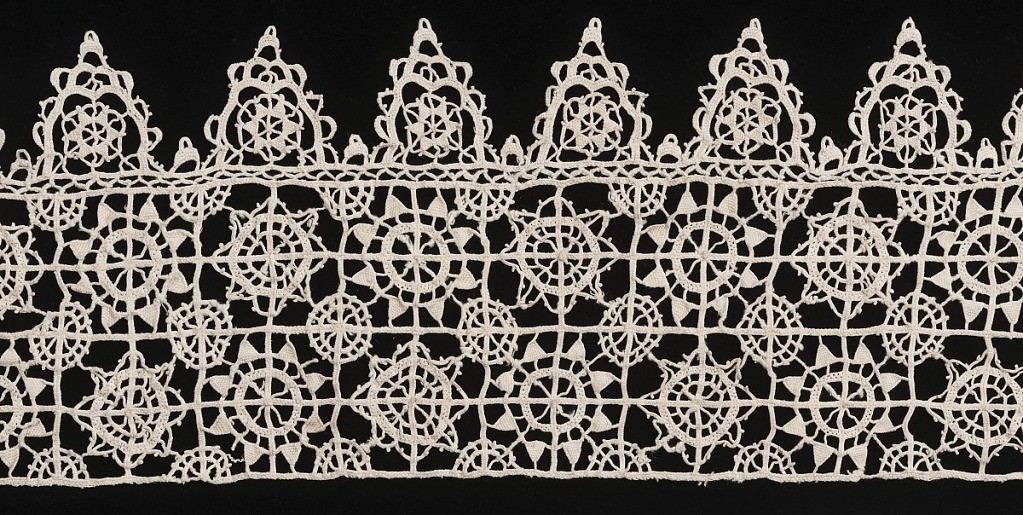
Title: Border
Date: late 16th–early 17th century
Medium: linen Technique: grid of laid cords with needle lace, reticella style, edge of punto in aria
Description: Wide border of two rows of squares bordered at one side by pendants. Squares and pendants filled by circular blossoms.